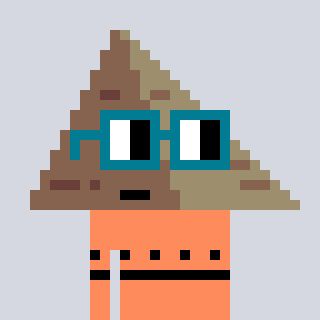
a pixel art character with square dark green glasses, a pyramid-shaped head and a peachy-colored body on a cool background